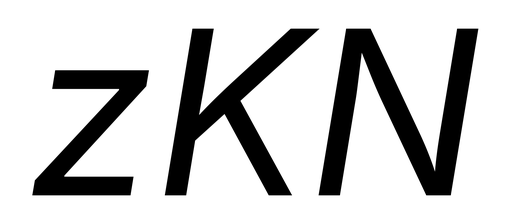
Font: Inter-Italic_Italic